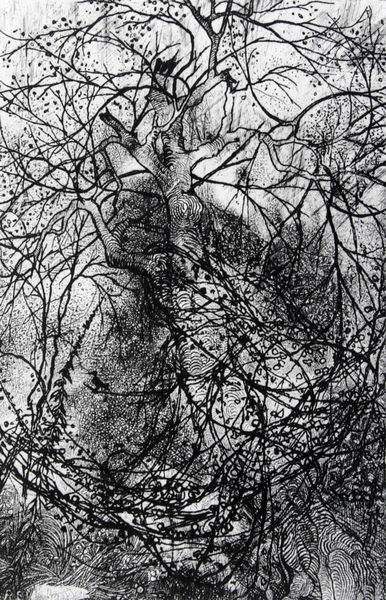
Titel: Äste
Künstler: Rodolphe Bresdin
Standort: Paris
Institution: Bibliothèque Nationale
Schlagwörter: baum, blätter, dunkel, feder, himmel, laub, schatten, vogel, wasser, weiß, landschaft, äste, glas, grau, hell, holz, licht, schwarz, zeichnung, blick, gras, tier, wiese, hochformat, ornament, alt, bild, ast, baumstamm, birke, natur, stamm, vögel, wind, zweige, blatt, pflanze, pflanzen, krone, wald, rund, spuren, abstrakt, grafik, kahl, linien, herbst, winter, sturm, stämme, france, gris, fallen, baumkrone, menschenleer, collage, umriss, foto, punkte, tusche, nature morte, geflecht, zweig, wirbel, druck, druckgraphik, schwarz-weiss, druckgrafik, schraffur, radierung, stich, blanc, noir, punkt, kreise, fichte, tinte, ornamental, geäst, metamorphose, rinde, dornen, struktur, nest, eiche, knorrig, gewebe, filigran, vegetabil, gravure, arbre, ciel, nature, paysage, pflanzlich, buche, eau, dessin, abstrait, mouvement, trait, photographie, erle, papier, arbres, tronc, oiseau, hiver, contre jour, dorn, lignes, motif, encre, monochrome, feuilles, motifs, astwerk, spinnennetz, gewirr, branche, noir et blanc, photo, illusion, estampe, lithographie, courbes, noir blanc, fruits, temps, jahresringe, futurisme, branches, rayures, taches, stann, graphisme, anthropomorphismus, blume, digitalis, fingerhut, fäden, spinnwebe, noi, feuillages, äste zweig, spinnfaden, tourbillon, empreintes, mélange, s, désordre, emmélées, brindilles, ait, pollock, empreinte, brindille, nid, frondaison, branchages, circles